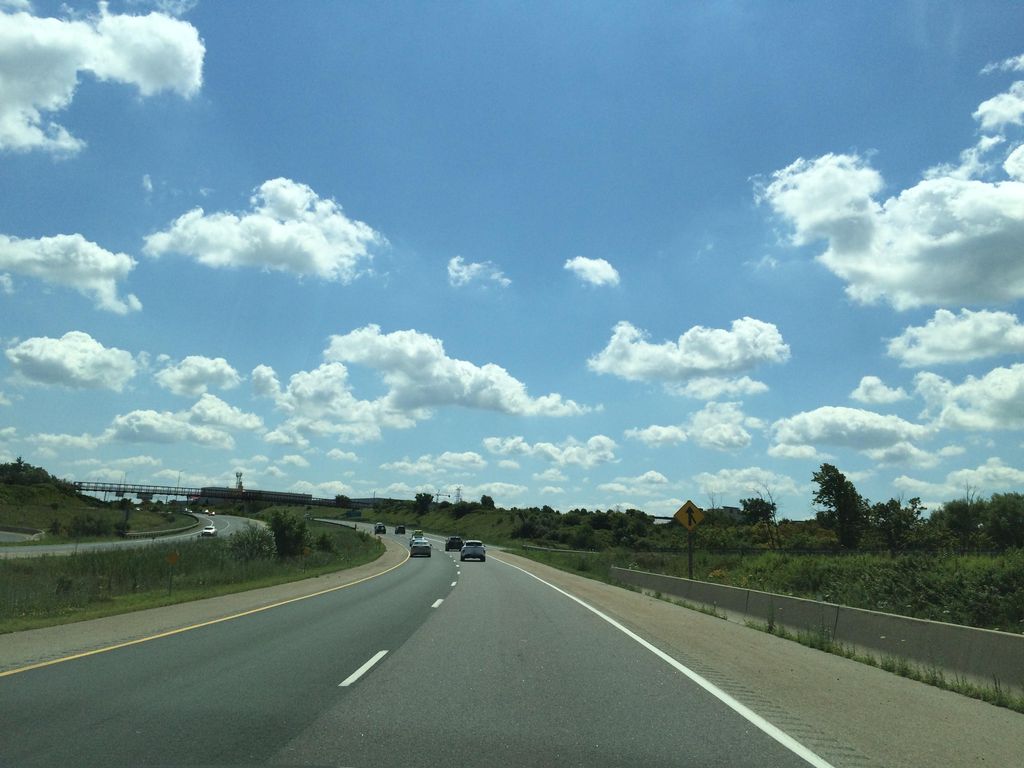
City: hamilton